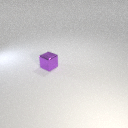
small purple metal cube